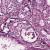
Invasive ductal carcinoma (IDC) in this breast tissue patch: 0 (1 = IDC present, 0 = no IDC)